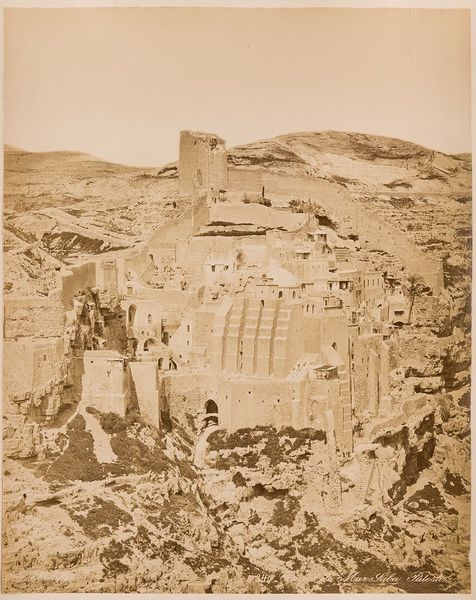
Titel: 340. Couvent de Mar Saba. Palestine
Künstler: Félix Bonfils
Standort: Hamburg
Institution: Museum für Kunst und Gewerbe Hamburg
Schlagwörter: landschaft, foto, fotografie, photographie, kloster, photo, karton, abtei, anlagen, konvent, albumin, saba, landschaftsdarstellung, lichtbild, reisefotografie, historische, mar, schwarzweißpositivverfahren, silbersalzverfahren, schwarzweißfotografie, gebäude, örtlichkeit, straße, stätte, reisephotographie, albuminpapier